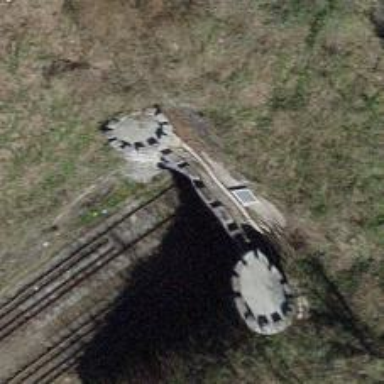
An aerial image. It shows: Tunnel with single railway track.